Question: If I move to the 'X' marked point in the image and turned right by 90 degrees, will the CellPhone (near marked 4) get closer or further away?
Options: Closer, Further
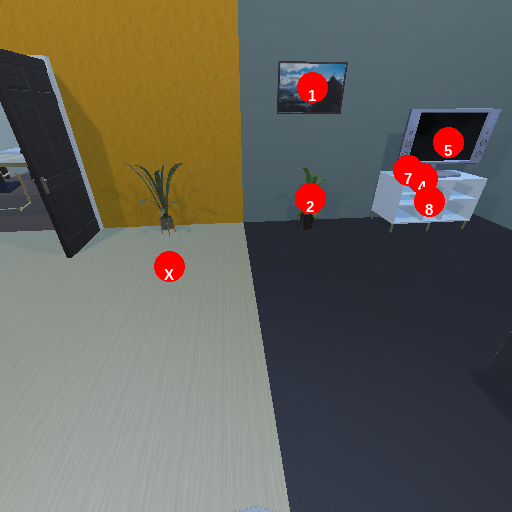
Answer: Closer